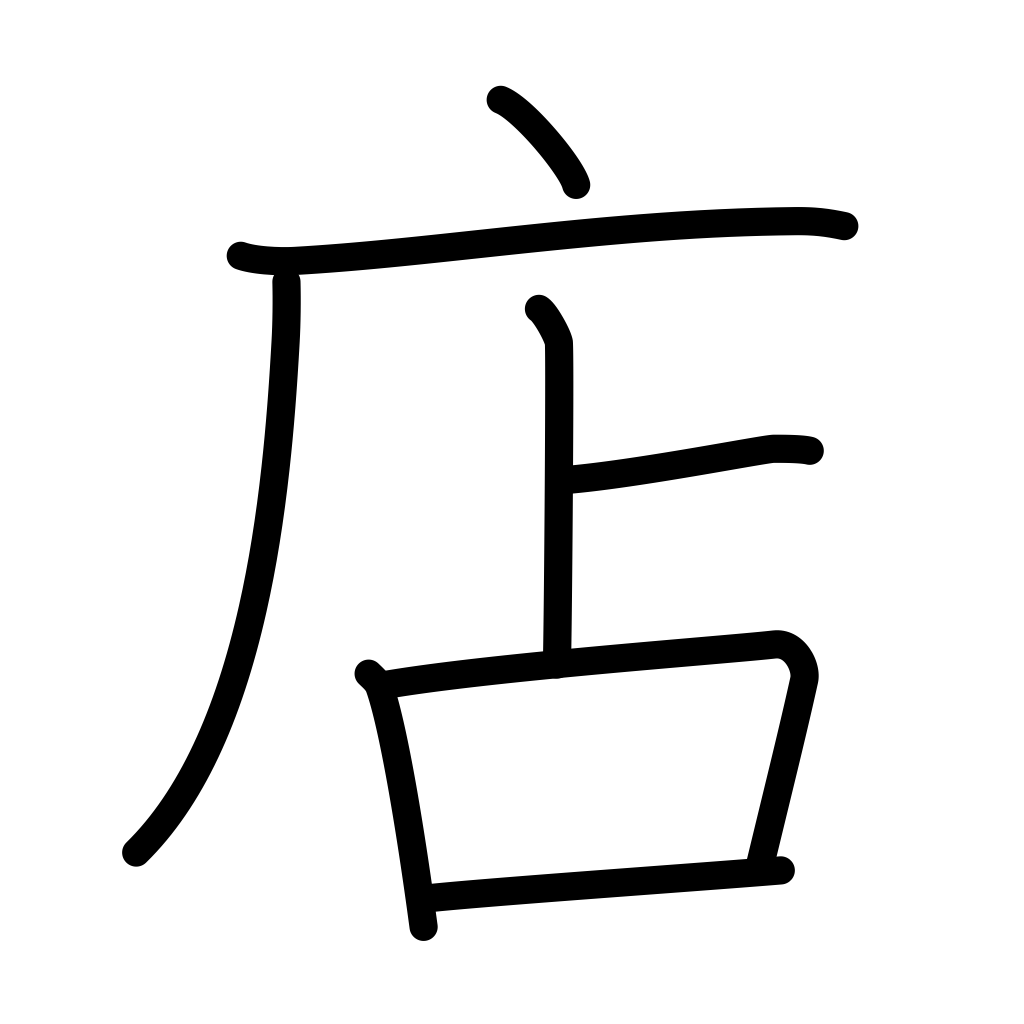
Meaning: store, shop